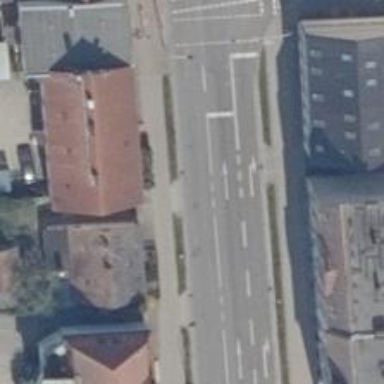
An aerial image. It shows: Primary road with asphalt surface. It has sidewalks on both sides and cycle track.